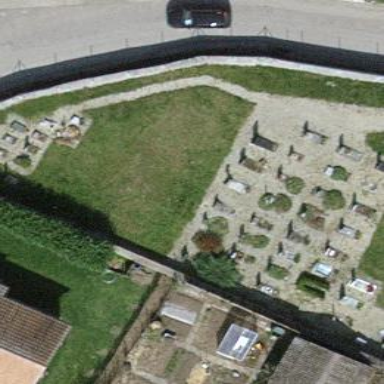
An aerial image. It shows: Cemetery.